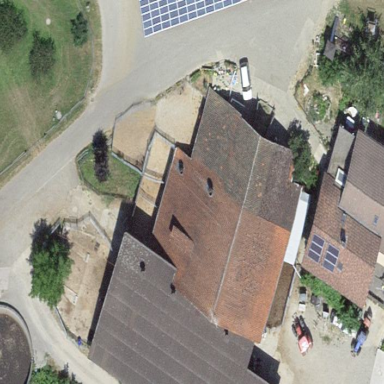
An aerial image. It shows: Agricultural barn used for farming purposes.